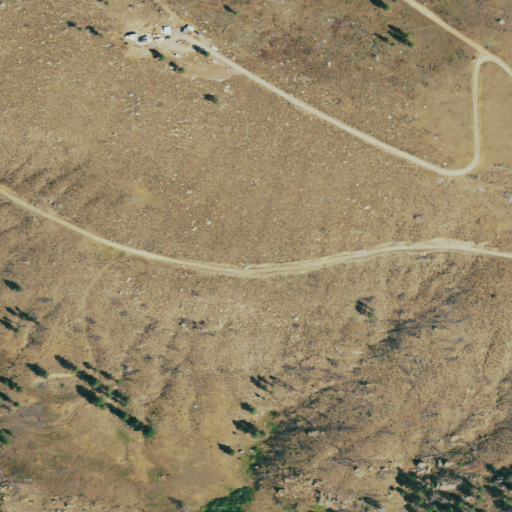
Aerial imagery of plain(s) in Colorado named Moody Park containing shrub, grassland, evergreen forest, and herbaceous wetlands